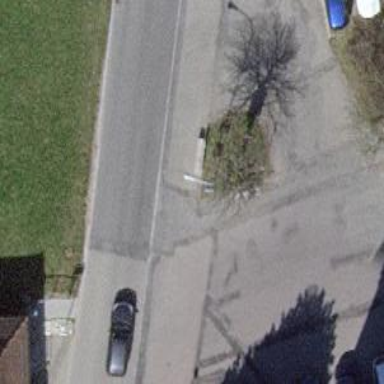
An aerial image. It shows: Bench.